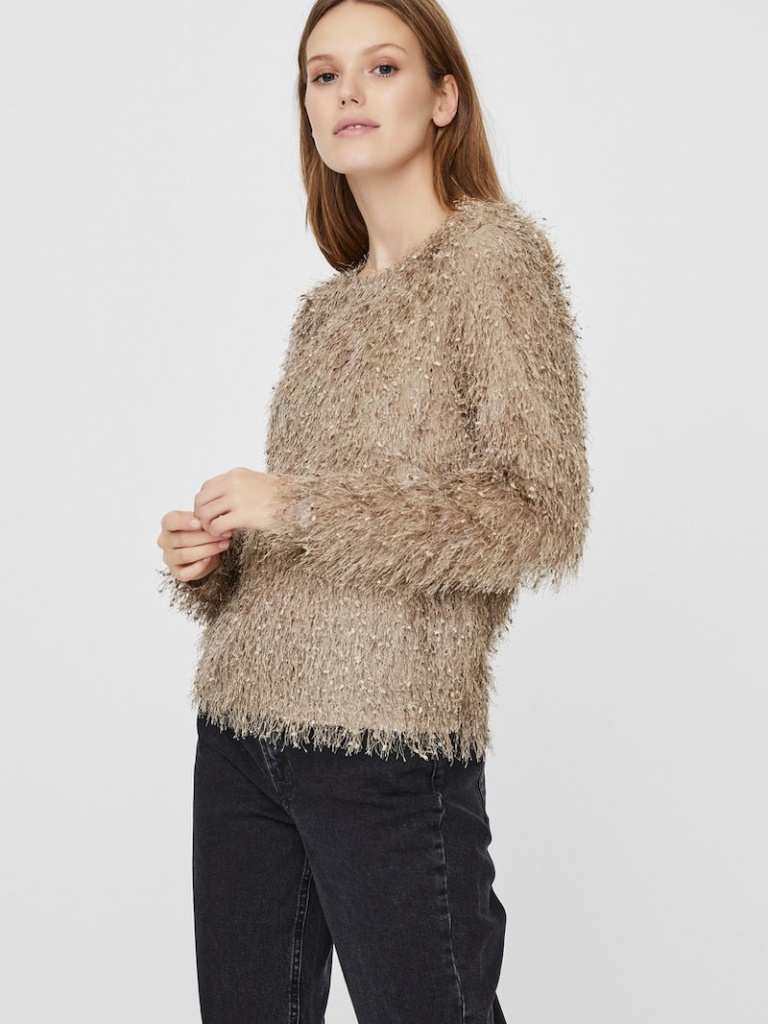
knit relaxed a long-sleeved with the sleeves down hip length Untucked crew sweater